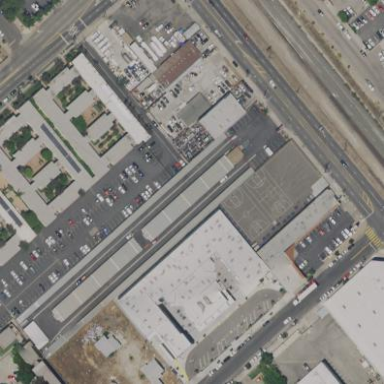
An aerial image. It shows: Warehouse building used for warehousing.